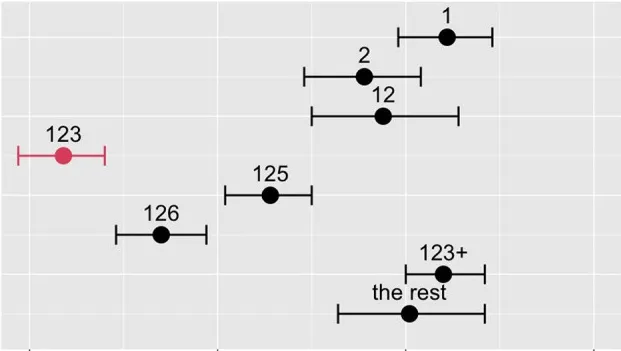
Estimated overall failure rates and 95% confidence intervals for the eight combinatorial drug treatments under consideration (with no adjustment for multiplicity) (1: lopinavir-ritonavir-arbidol, 2: interferon, 3: methylprednisolone, 4: tocilizumab, 5: oseltamivir, 6: ribavirin, 7: favipiravir, 8: hydroxychloroquine).
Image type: pathology (masson_trichrome)